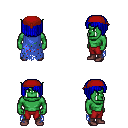
a pixel art fantasy rpg character, male body template, orc, green skin, blue tattered cape, red pants, blue pageboy hairstyle, red bandana, maroon shoes, four views (front, back, left, right), 2x2 character sprite sheet, small pixel art, hard edges, no anti-aliasing